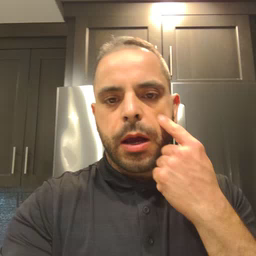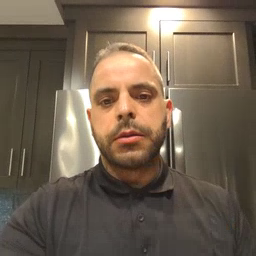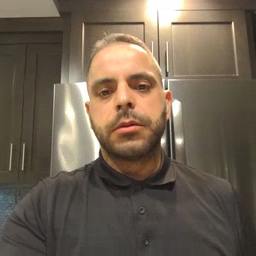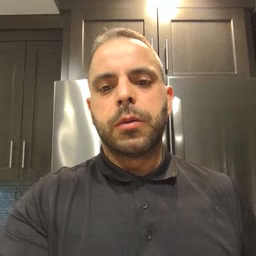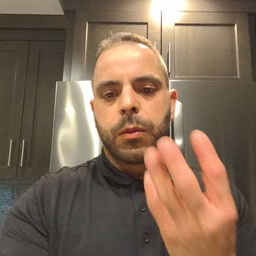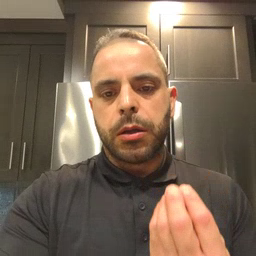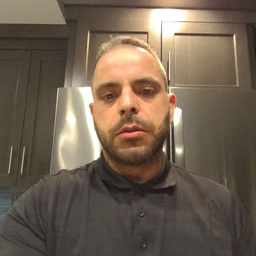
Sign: wet